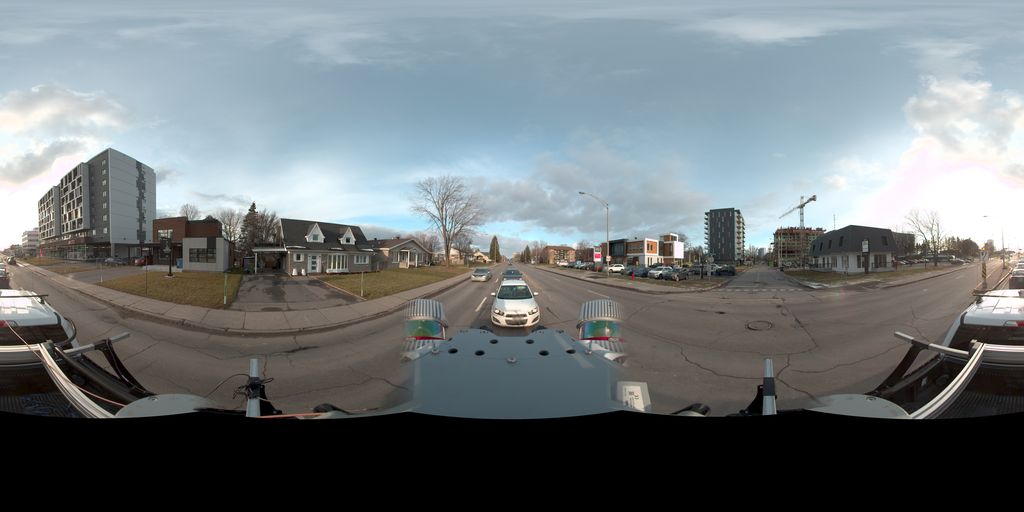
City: quebec_city